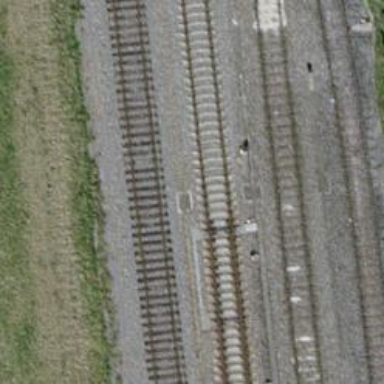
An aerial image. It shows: Railway track with contact lines for electrification.